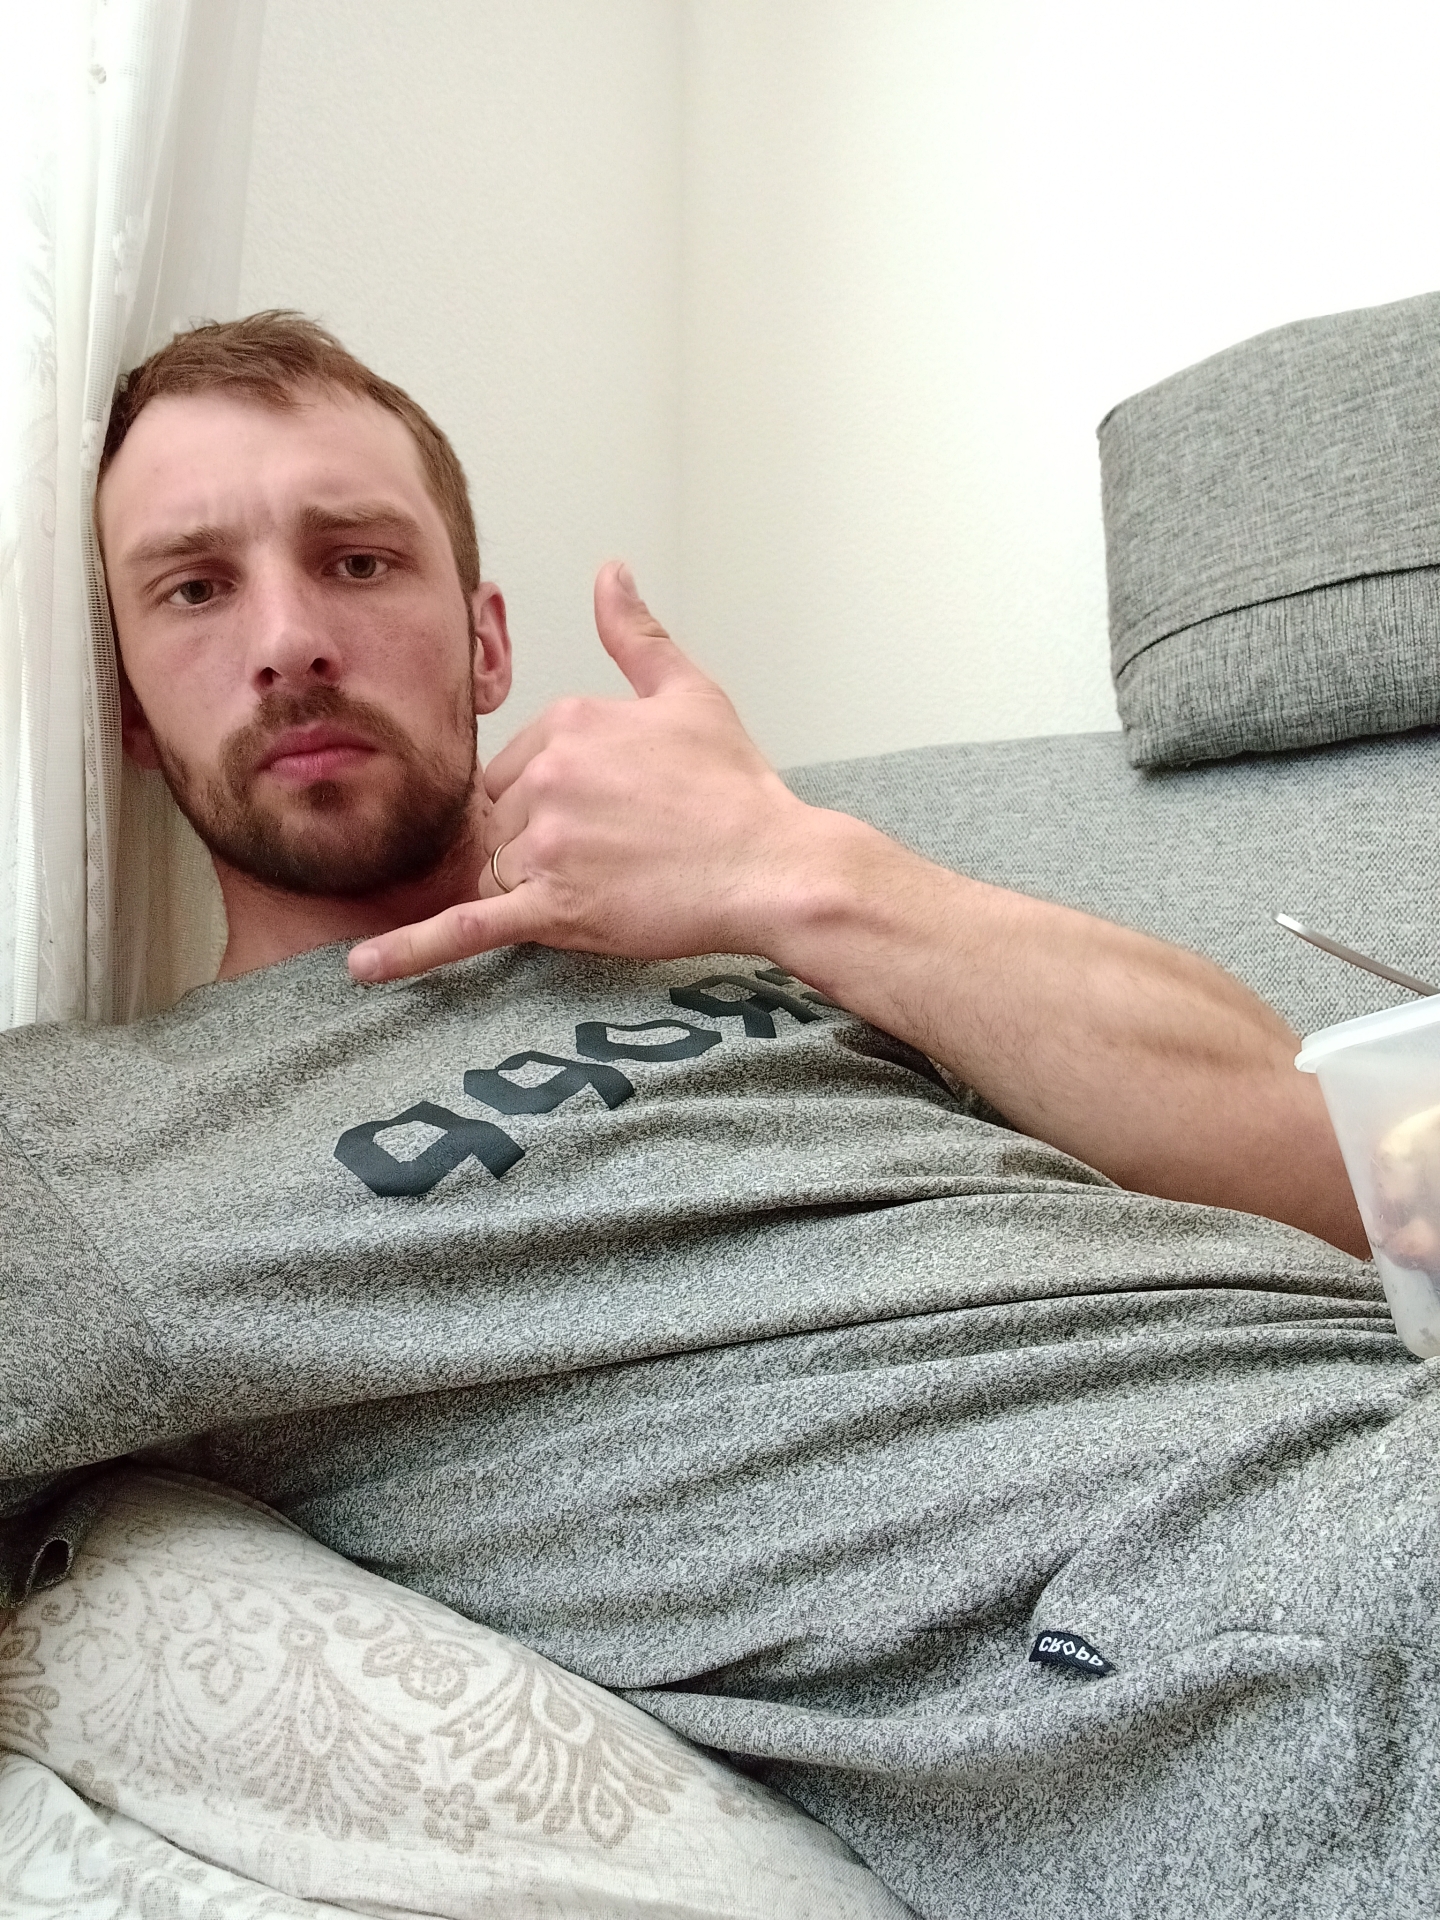
Label: clear